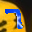
Label: 7